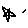
Label: star